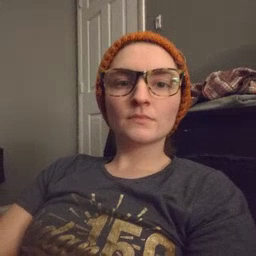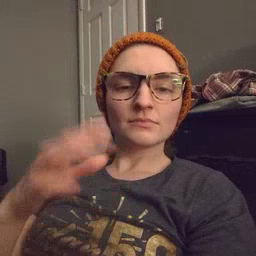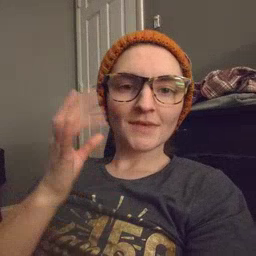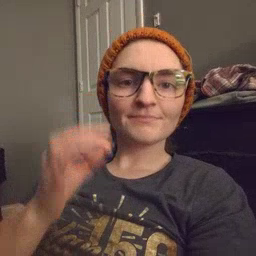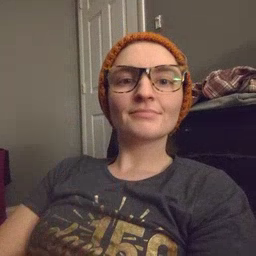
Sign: cat